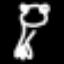
Label: frog